Question: I am trying to add custom button on top of post type page like this image

Is there any filter or action I can use to add custom button there?
Thanks
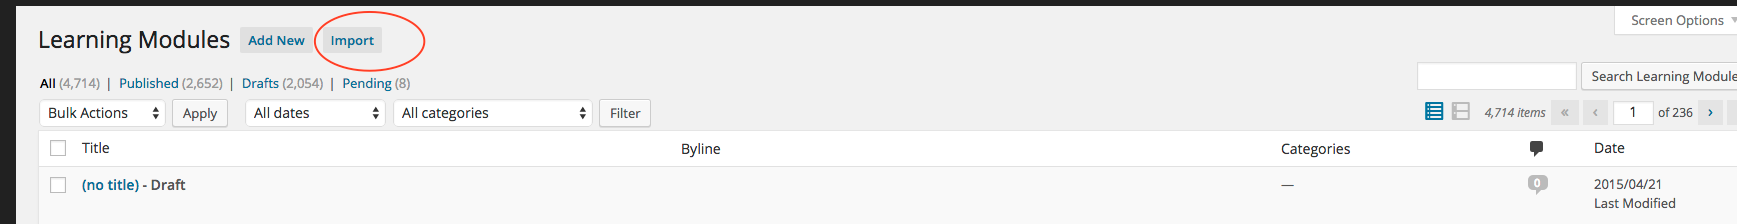
Answer: I found a way to get it done but I am not very happy with this procedure. Please add your answer if you find better way. Mean while, this might be of help.
'''
add_action('admin_head-edit.php','addCustomImportButton');
'''
I only need this on edit page, so I am using 'admin_head-edit.php' action, but you can use 'admin_head' or some other (not very specific requirement)
'''
/**
* Adds "Import" button on module list page
*/
public function addCustomImportButton()
{
global $current_screen;
// Not our post type, exit earlier
// You can remove this if condition if you don't have any specific post type to restrict to.
if ('module' != $current_screen->post_type) {
return;
}
?>
<script type="text/javascript">
jQuery(document).ready( function($)
{
jQuery(jQuery(".wrap h2")[0]).append("<a id='doc_popup' class='add-new-h2'>Import</a>");
});
</script>
<?php
}
'''